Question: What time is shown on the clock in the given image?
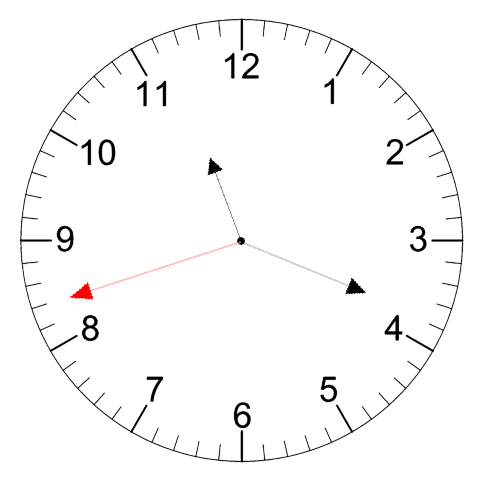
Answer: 11:18:42